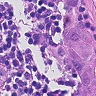
Metastatic tissue present: yes